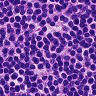
Metastatic tissue present: no